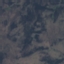
Land use / land cover: HerbaceousVegetation